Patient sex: M
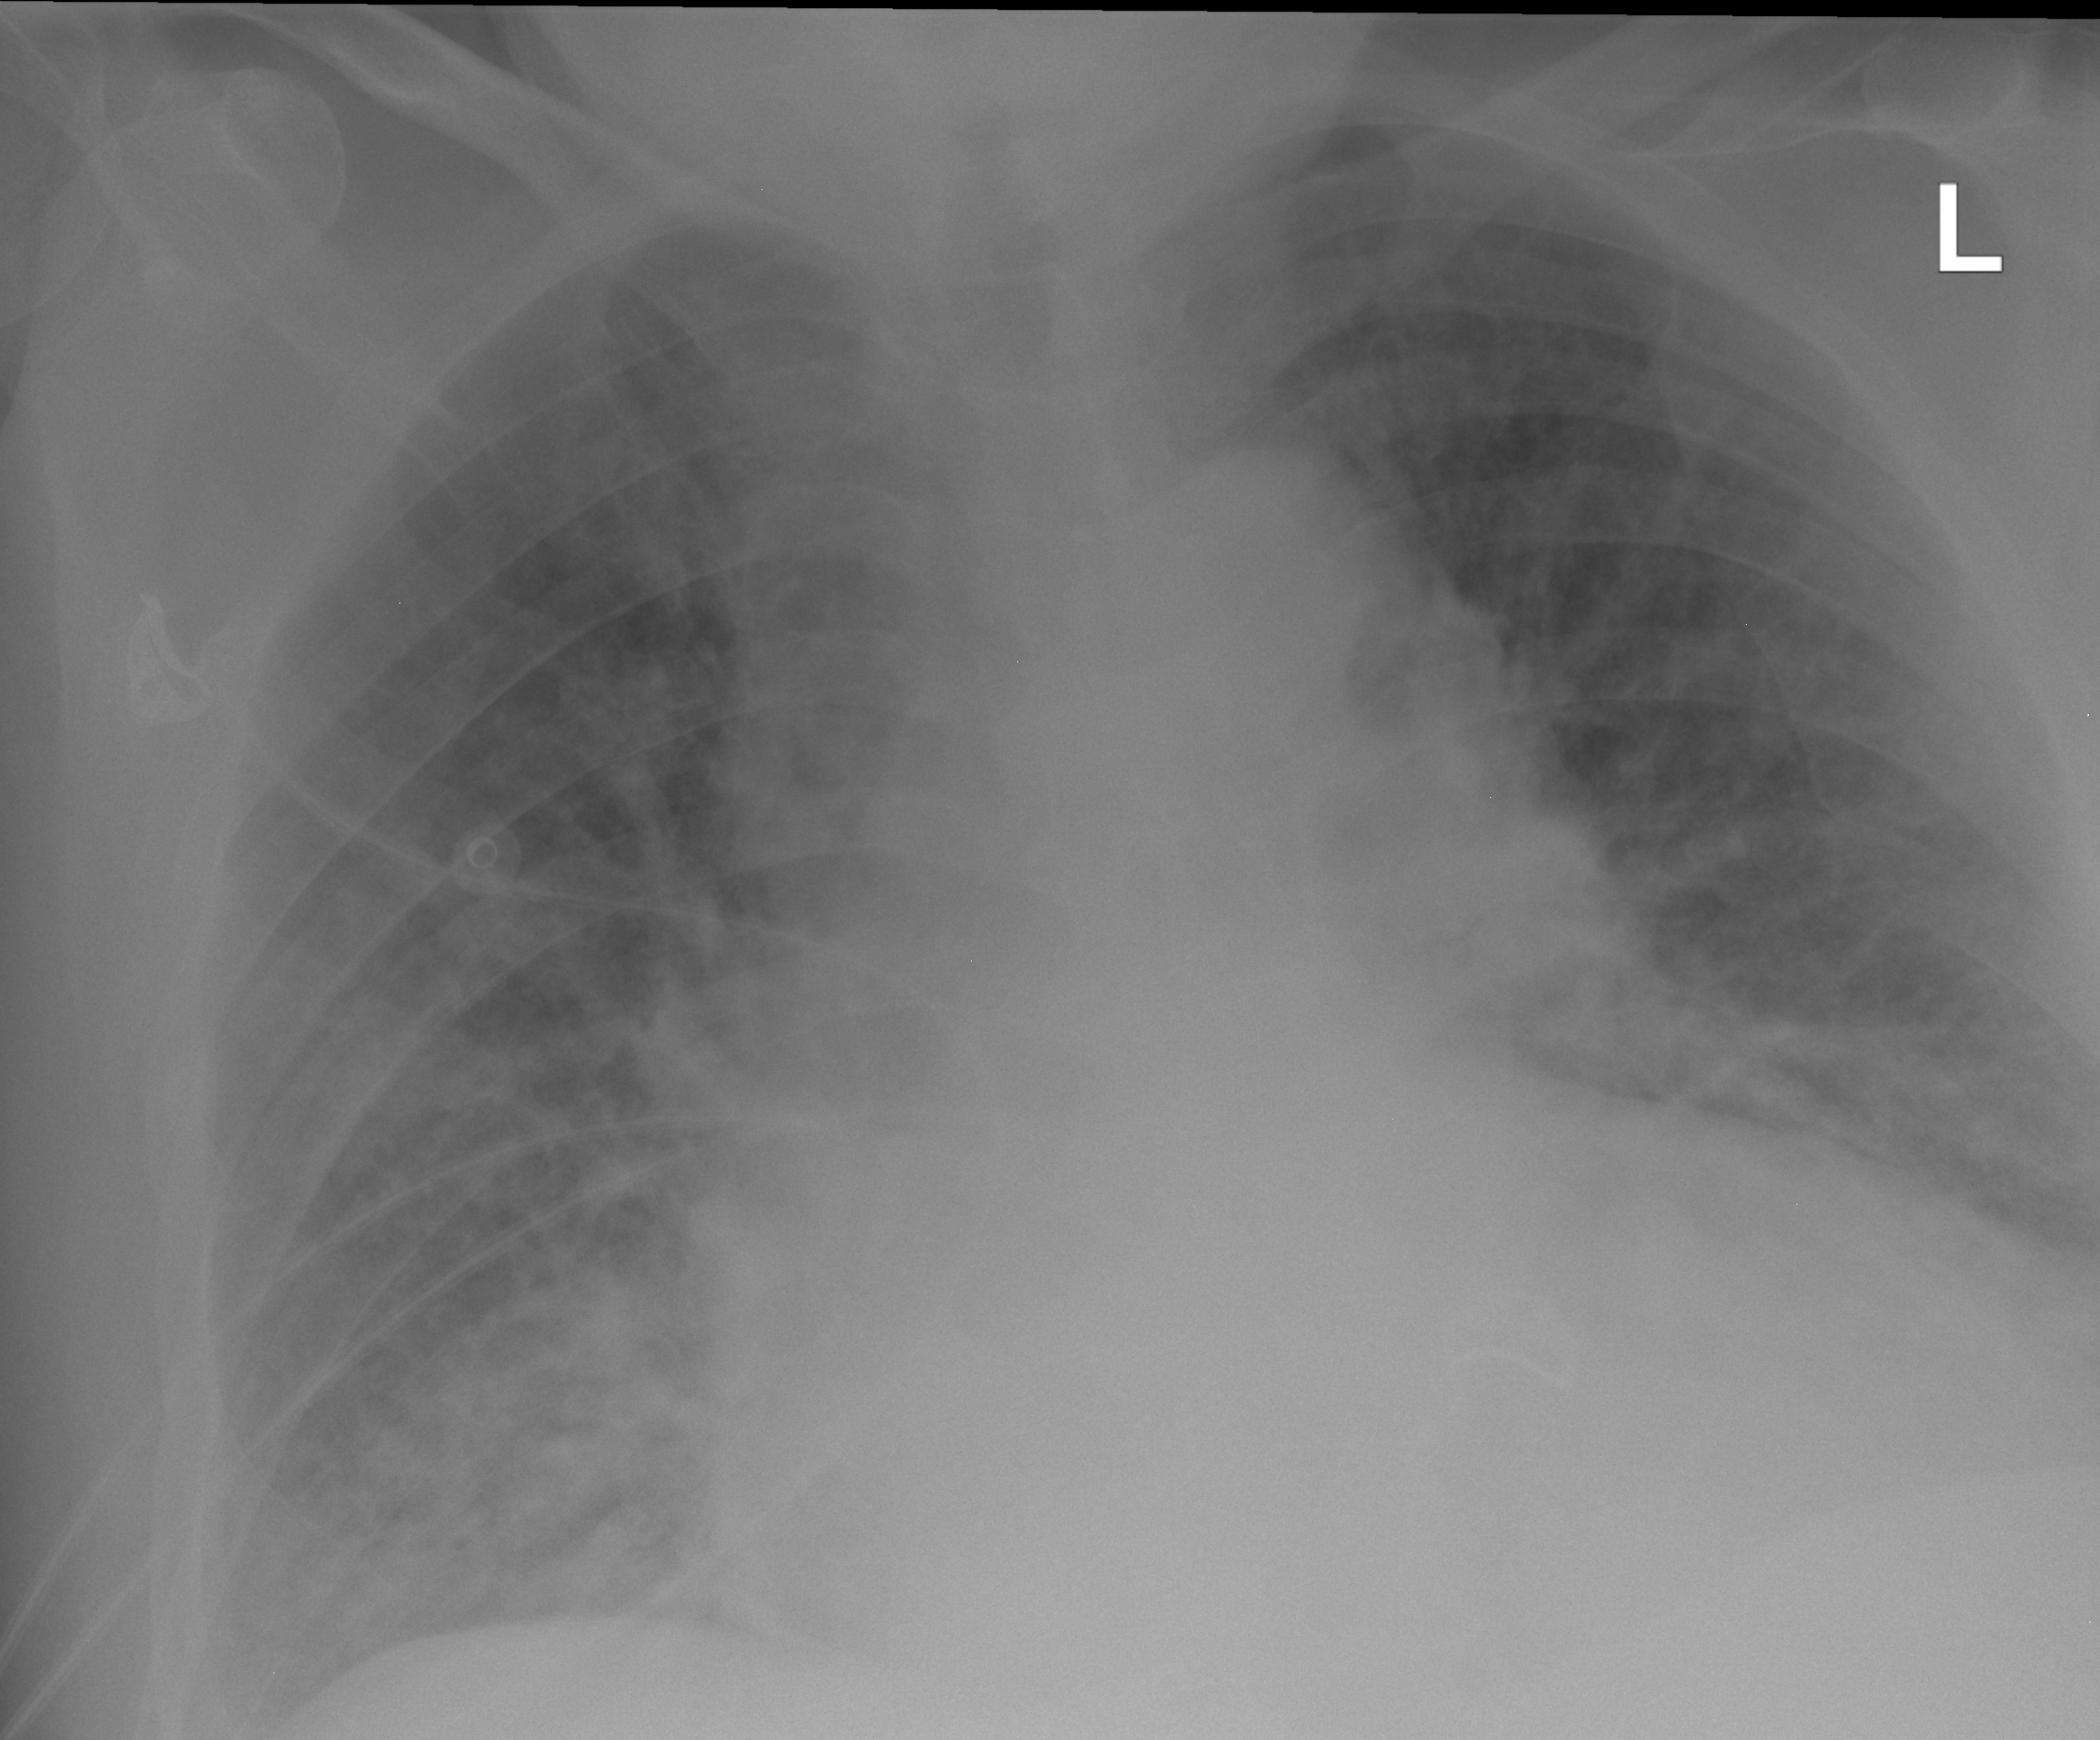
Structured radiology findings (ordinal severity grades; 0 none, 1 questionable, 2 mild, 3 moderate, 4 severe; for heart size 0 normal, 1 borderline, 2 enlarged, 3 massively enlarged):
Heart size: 2
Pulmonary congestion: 3
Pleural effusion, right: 0
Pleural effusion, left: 0
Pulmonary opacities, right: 2
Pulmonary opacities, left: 2
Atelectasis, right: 0
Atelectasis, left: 0